Interaction volume radius: 10 \u00c5
Interaction volume height: 10 \u00c5
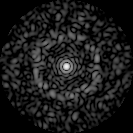
Disorder parameter: 0.8562